Question: I've would like to have 2 sets of tabs on my CScrollView -derived class, so I put 2 CMFCTabCtrs side by side. The tab controls are filled with dialogs (currently same class, but different objects for test purpose, later different dialogs for each tab control).
The problem is while the controls themselves are placed besides each other as desired. the tabs or dialogs from the second tab control appear in area of the first tab controls, thus overlapping with it.

on the picture above the dialog on the left (currently minimalistic for testing) actually belongs to the control on the right. the dialogs inside of tab are childs of the view.
Resource of the dialog:
'''
IDD_COMBATANTDLG DIALOGEX 0, 0, 320, 331
STYLE DS_SETFONT | DS_FIXEDSYS | WS_CHILD | WS_VISIBLE
FONT 8, "MS Shell Dlg", 0, 0, 0x0
BEGIN
GROUPBOX "Flotte",IDC_STATIC,19,18,192,175,BS_FLAT
LTEXT "Static",IDC_STATIC,91,94,19,8
EDITTEXT IDC_EDIT1,136,118,40,14,ES_AUTOHSCROLL
END
'''
declarations:
'''
class SimDataInput : public CScrollView
{
protected: // create from serialization only
SimDataInput();
DECLARE_DYNCREATE(SimDataInput)
// Attributes
private:
CMFCTabCtrl combatant_tabs[2];//tabs
std::vector<CombatantDlg*> p2combatdlg[2];//stores pointers to dialog
const CStringW attdef[2] = { L"Angreifer ", L"Verteidiger " };//standard labels for respective tab controls
'''
............
from OnInitialUpdate():
'''
void SimDataInput::OnInitialUpdate()
{
CScrollView::OnInitialUpdate();
for (auto i = 0; i < 2;i++)
{
CStringW label ( attdef[i]);
RECT pos = RECT{ i * 400, 0, 400 + i * 400, 500 };
combatant_tabs[i].Create(CMFCTabCtrl::STYLE_3D, pos, this,10000+i, CMFCTabCtrl::LOCATION_TOP,TRUE);//create tab
combatant_tabs[i].EnableTabSwap(FALSE);
combatant_tabs[i].EnableActiveTabCloseButton();
//combatant_tabs[sim::ATT].EnableTabDocumentsMenu(TRUE);
p2combatdlg[i].reserve(16);
p2combatdlg[i].emplace_back();//create pointer
p2combatdlg[i].back() = new CombatantDlg(this);//initialize pointer to the new dialog
p2combatdlg[i].back()->Create(IDD_COMBATANTDLG, this);//create dialog
//p2combatdlg[i].back()->SetWindowPos(&combatant_tabs[i], 400, 0, 0, 0, SWP_NOZORDER | SWP_SHOWWINDOW);//tried this -doesn't help
label.AppendFormat(L"%d",1);
combatant_tabs[i].InsertTab(p2combatdlg[i].back(),label , 0, -1, FALSE);//insert the first tab
}
'''
.......
next function inserts new tabs after pushing respective button
'''
void SimDataInput::OnCombatant(UINT nID)//used by ON_COMMAND_RANGE for both tab controls
{
nID -= ID_ATTACKER;
if (combatant_tabs[nID].GetTabsNum() == 16)
return;
CStringW label ( attdef[nID]);
p2combatdlg[nID].emplace_back();
label.AppendFormat(L"%d", p2combatdlg[nID].size());
p2combatdlg[nID].back() = new CombatantDlg(this);
p2combatdlg[nID].back()->Create(IDD_COMBATANTDLG, this);
combatant_tabs[nID].InsertTab(p2combatdlg[nID].back(), label , combatant_tabs[nID].GetTabsNum(), -1, FALSE);
combatant_tabs[nID].SetActiveTab(combatant_tabs[nID].GetTabsNum() - 1);
// TODO: Add your command handler code here
}
'''
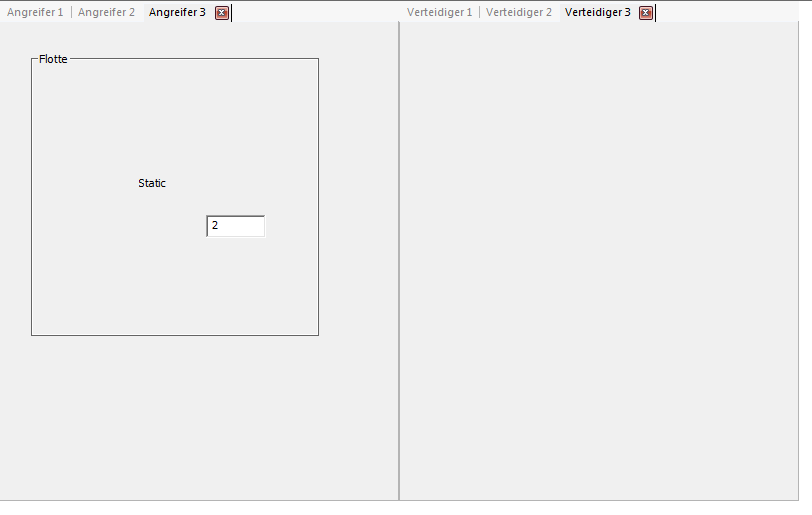
Answer: After all, making the CMFCTabCtrls parents to the contained dialog corrected the behaviour. I had to store the pointer to the former parentsd insidethe dialogs to make the access easier